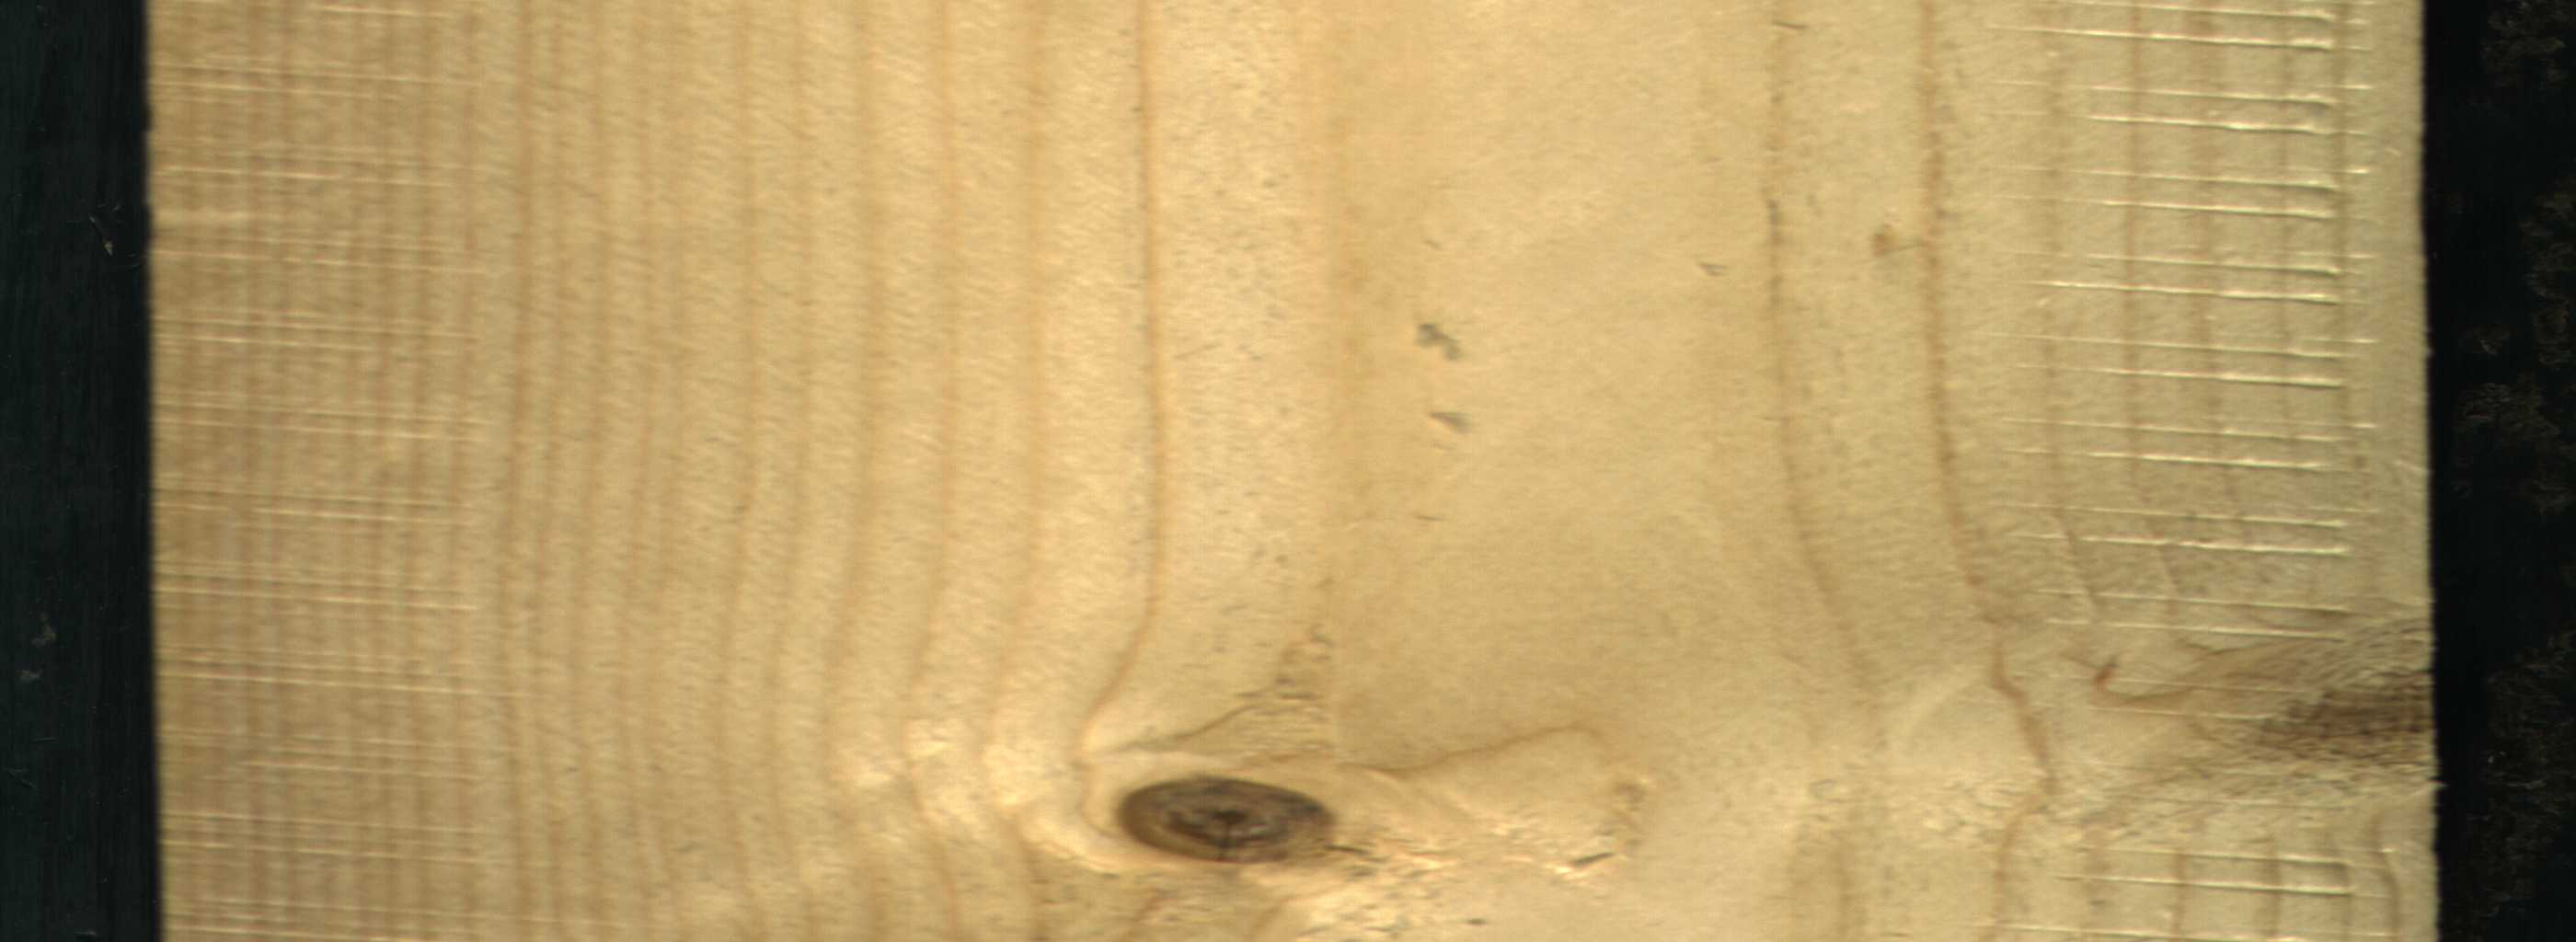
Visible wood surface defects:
Live_Knot
Live_Knot